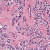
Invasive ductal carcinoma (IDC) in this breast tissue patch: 1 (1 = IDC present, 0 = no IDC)